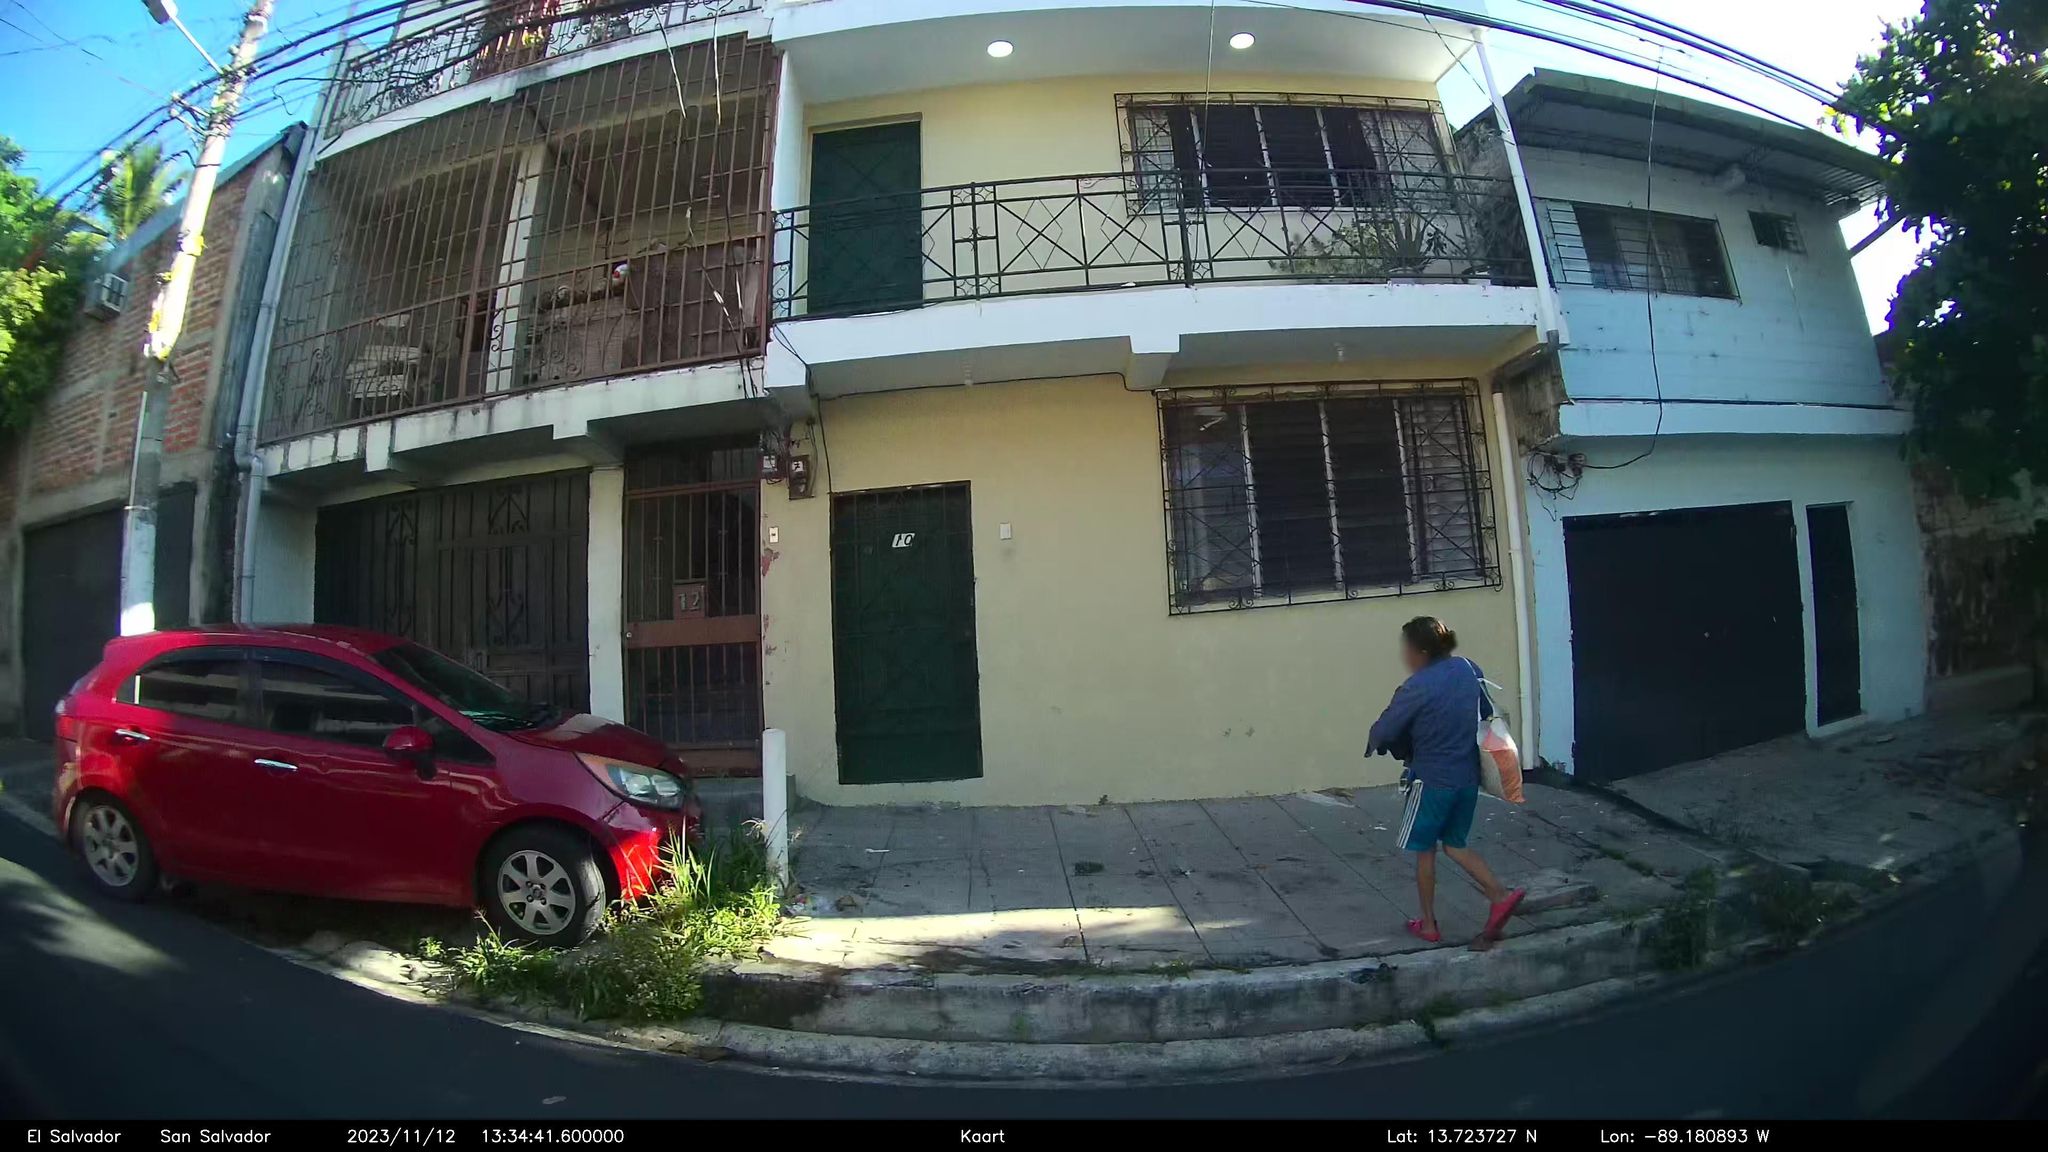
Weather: clear
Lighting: day
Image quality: good
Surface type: driving surface
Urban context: urban centre
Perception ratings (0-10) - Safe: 0.89, Lively: 4.82, Beautiful: 2.4, Boring: 4.54, Depressing: 6.26, Wealthy: 2.73